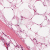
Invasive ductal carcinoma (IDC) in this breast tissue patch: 0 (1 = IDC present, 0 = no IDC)